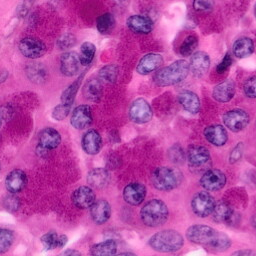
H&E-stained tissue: Pancreatic